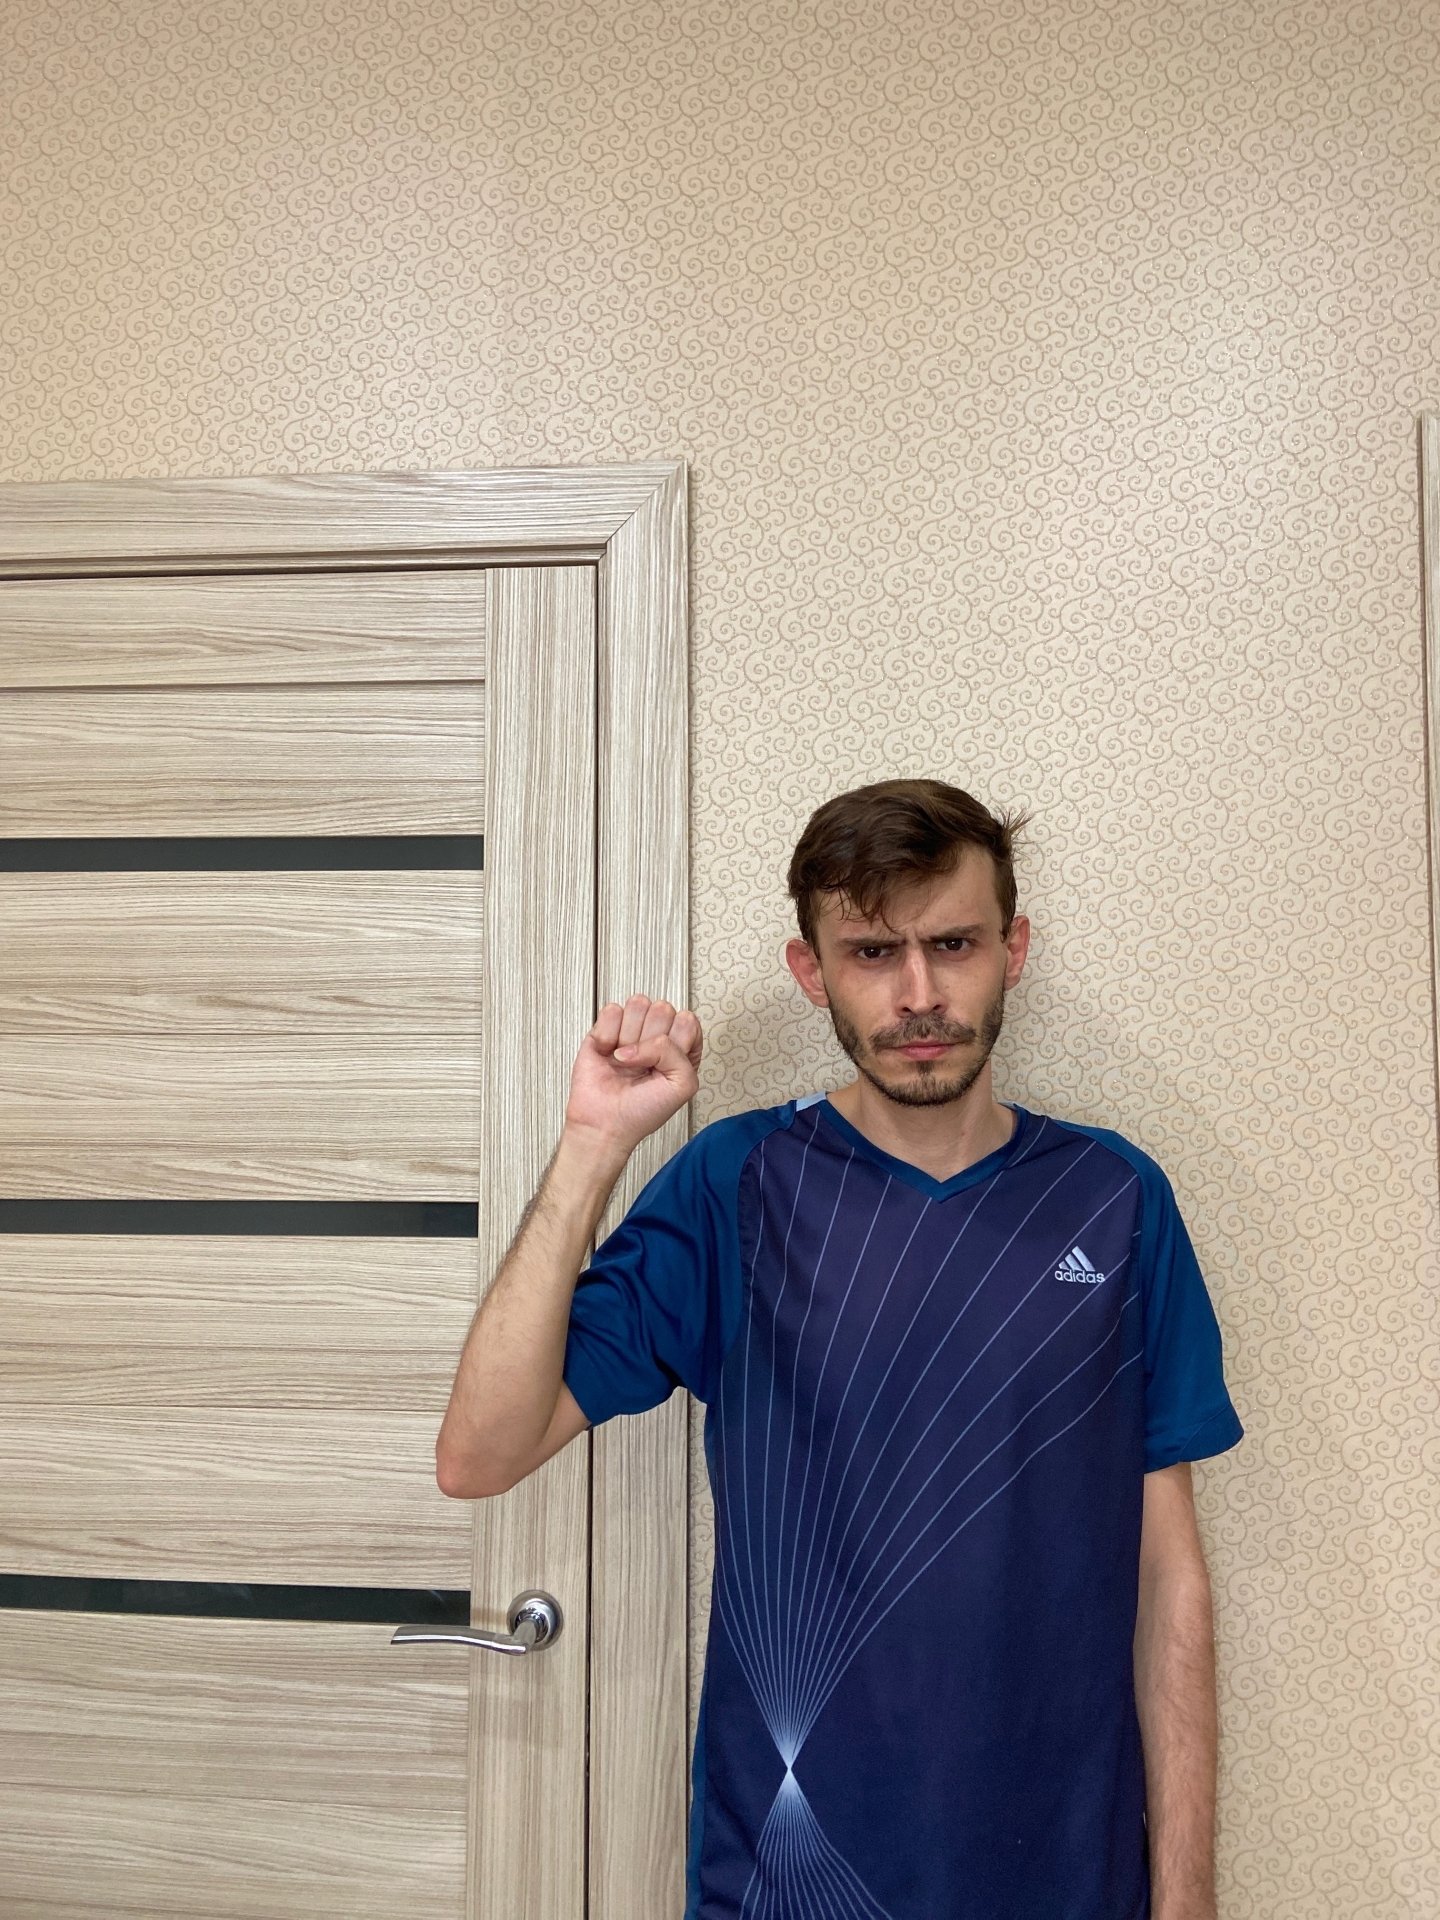
Label: clear